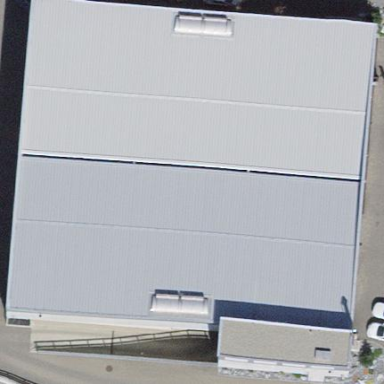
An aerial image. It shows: Industrial building with flat roof.